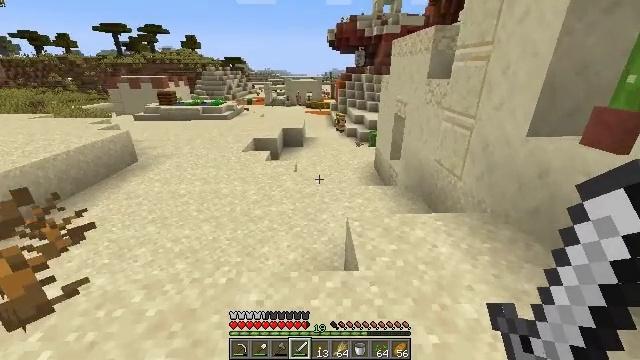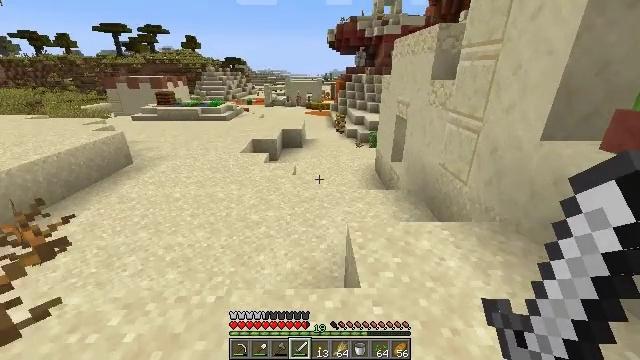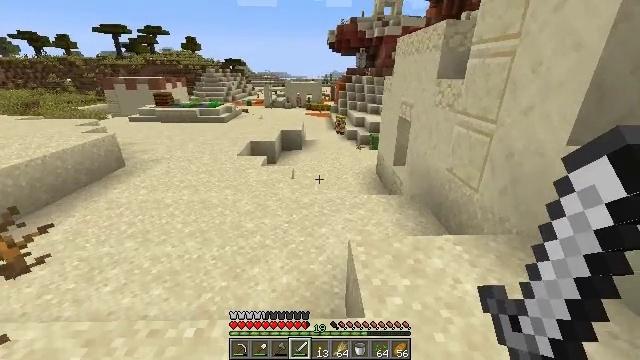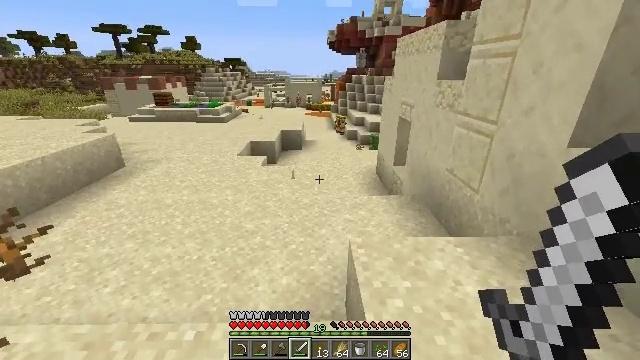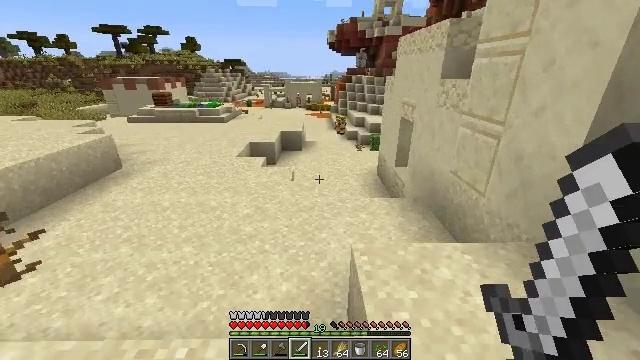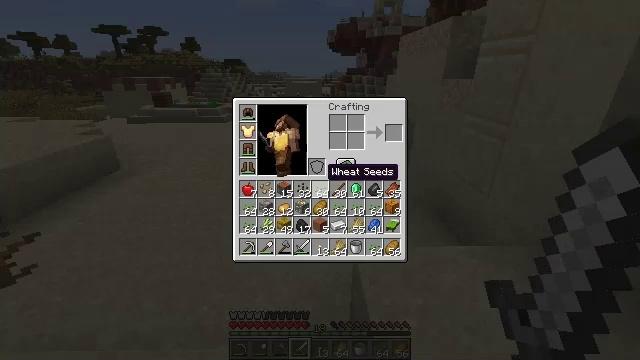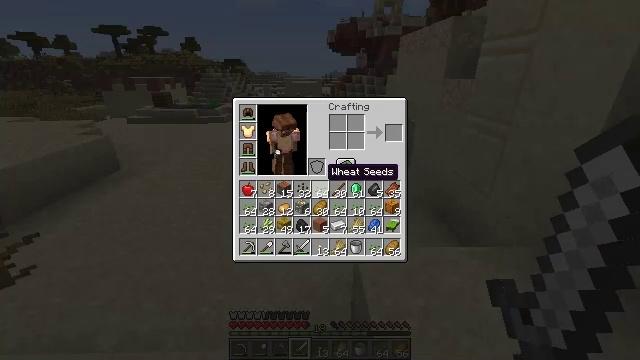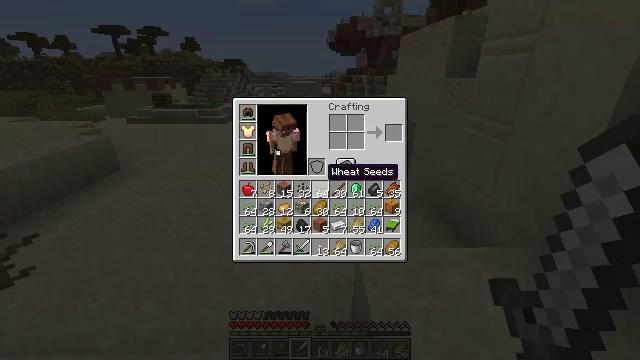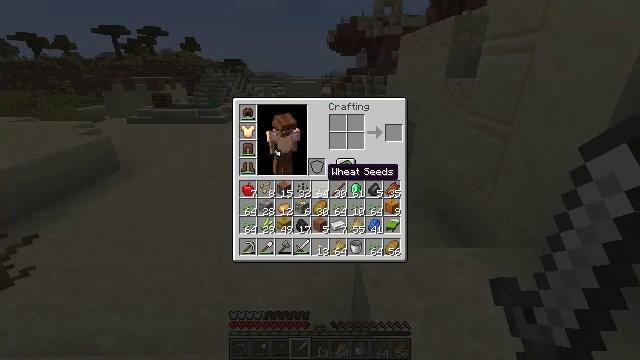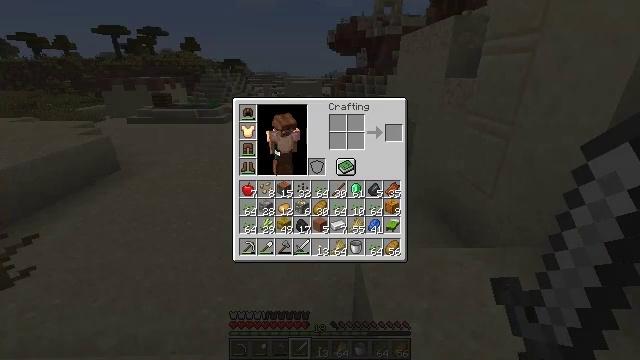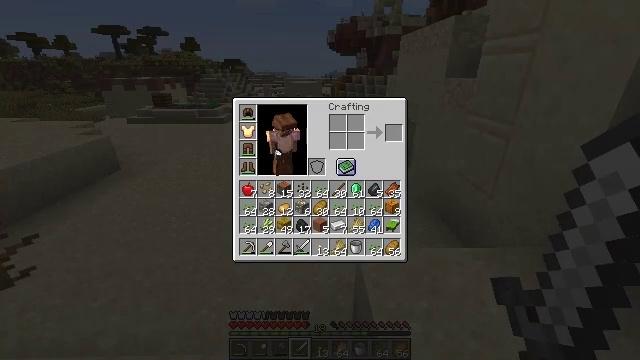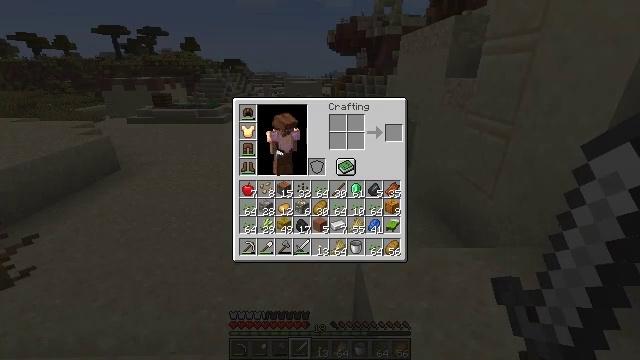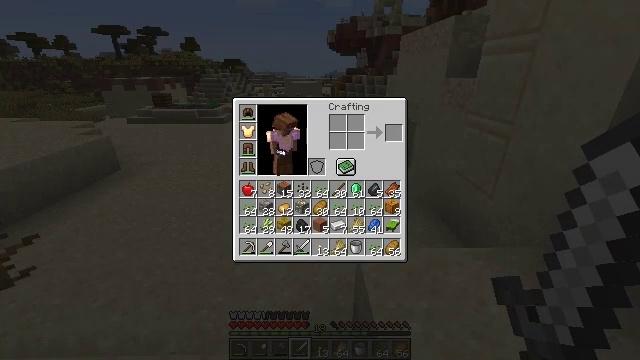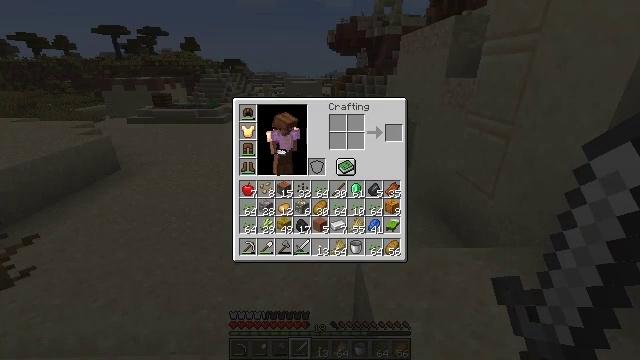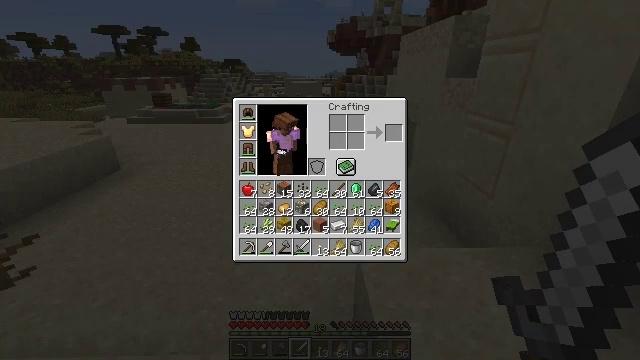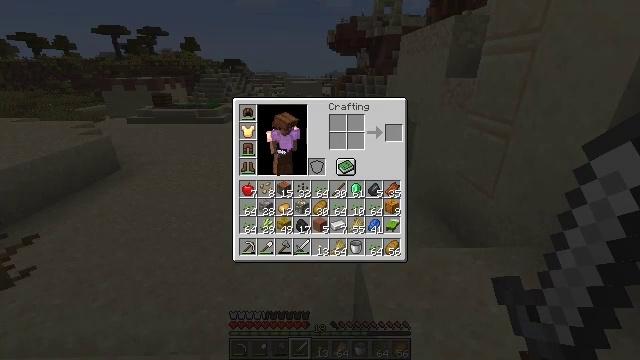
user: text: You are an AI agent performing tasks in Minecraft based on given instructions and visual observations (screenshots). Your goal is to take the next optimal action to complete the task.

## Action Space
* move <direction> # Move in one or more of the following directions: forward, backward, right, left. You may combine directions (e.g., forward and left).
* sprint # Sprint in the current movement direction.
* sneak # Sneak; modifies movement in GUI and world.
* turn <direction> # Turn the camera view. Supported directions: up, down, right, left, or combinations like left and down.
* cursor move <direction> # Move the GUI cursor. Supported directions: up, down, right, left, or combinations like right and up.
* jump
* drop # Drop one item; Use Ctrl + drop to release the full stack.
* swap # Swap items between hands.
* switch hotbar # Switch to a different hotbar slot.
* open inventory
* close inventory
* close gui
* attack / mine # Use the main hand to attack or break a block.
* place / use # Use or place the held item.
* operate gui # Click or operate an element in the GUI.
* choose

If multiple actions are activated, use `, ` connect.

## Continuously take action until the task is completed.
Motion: motion action
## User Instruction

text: drop lime bed
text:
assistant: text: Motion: move forward, attack / mine
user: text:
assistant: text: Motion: move forward, attack / mine
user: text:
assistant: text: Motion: attack / mine
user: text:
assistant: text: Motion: attack / mine
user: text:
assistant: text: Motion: attack / mine, close inventory
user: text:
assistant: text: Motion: operate gui, close inventory
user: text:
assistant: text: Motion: operate gui, close inventory
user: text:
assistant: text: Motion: operate gui, close inventory
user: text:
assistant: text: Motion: cursor move right, operate gui, open gui
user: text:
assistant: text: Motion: cursor move right, operate gui
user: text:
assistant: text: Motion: cursor move right, operate gui
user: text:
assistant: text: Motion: cursor move right, operate gui
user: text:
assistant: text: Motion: operate gui
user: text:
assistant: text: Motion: operate gui
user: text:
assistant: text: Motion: operate gui
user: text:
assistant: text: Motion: operate gui
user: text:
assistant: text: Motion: operate gui
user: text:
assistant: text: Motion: operate gui
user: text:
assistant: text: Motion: operate gui
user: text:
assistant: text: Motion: operate gui
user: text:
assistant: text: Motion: operate gui
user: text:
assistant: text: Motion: operate gui
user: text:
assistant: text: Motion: operate gui
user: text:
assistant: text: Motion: operate gui
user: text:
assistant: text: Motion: operate gui
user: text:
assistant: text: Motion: operate gui
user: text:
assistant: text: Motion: operate gui
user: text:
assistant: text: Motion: operate gui
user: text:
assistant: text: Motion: operate gui
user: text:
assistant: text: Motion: operate gui